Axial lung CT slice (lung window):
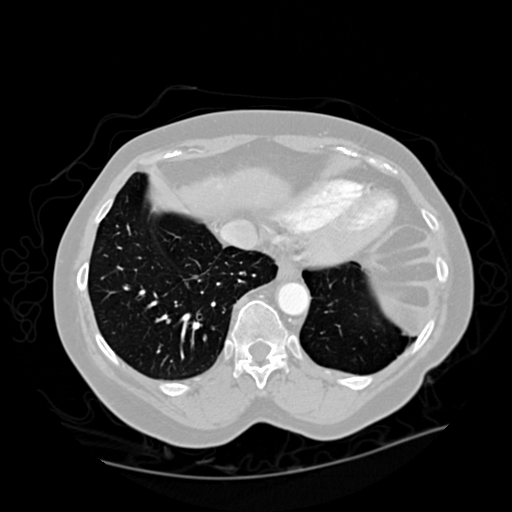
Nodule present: no